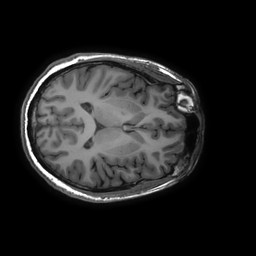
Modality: T1w
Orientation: axial
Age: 29
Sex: male
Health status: healthy
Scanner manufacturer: ge
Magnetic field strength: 3 T
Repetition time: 0.008192 s
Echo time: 0.003048 s